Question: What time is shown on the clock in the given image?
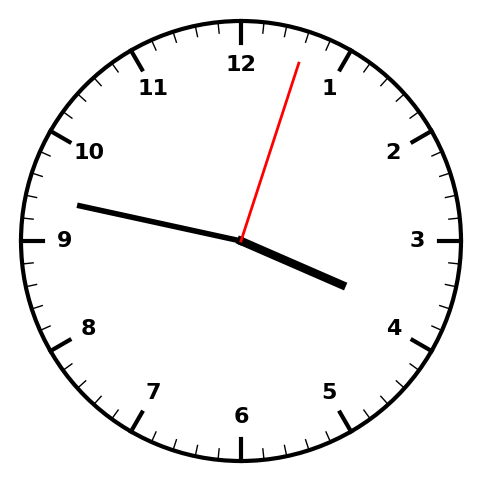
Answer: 03:47:03